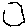
Label: hexagon